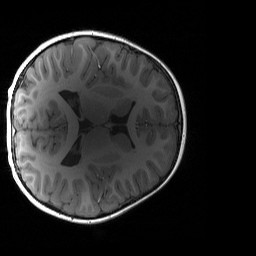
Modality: T1w
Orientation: axial
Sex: female
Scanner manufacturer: siemens
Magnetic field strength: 3 T
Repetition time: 1.9 s
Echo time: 0.00243 s